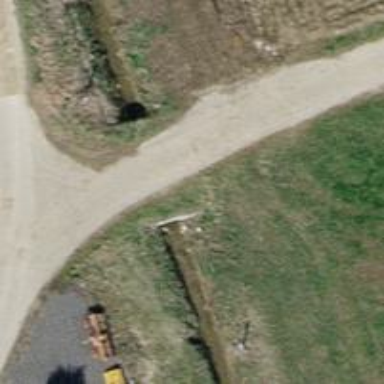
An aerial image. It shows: Culvert tunnel that serves as drain for the waterway.